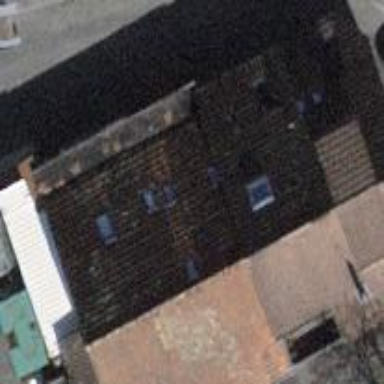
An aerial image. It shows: Building with tiled roof.